Question: I am trying to detect the number of white lines in this image:

I have tried using the code from the following link: <URL>
'''
RGB = imread('test image.jpg');
GSC = rgb2gray(RGB);
BW = imbinarize(GSC);
figure
imshowpair(GSC,BW,'montage')
se = strel('line',size(BW,2),0);
out = imdilate(BW,se);
[~,num] = bwlabel(out);
'''
However, the number of white lines I am detecting is not the right number. The value I get for the total number of lines is 1.
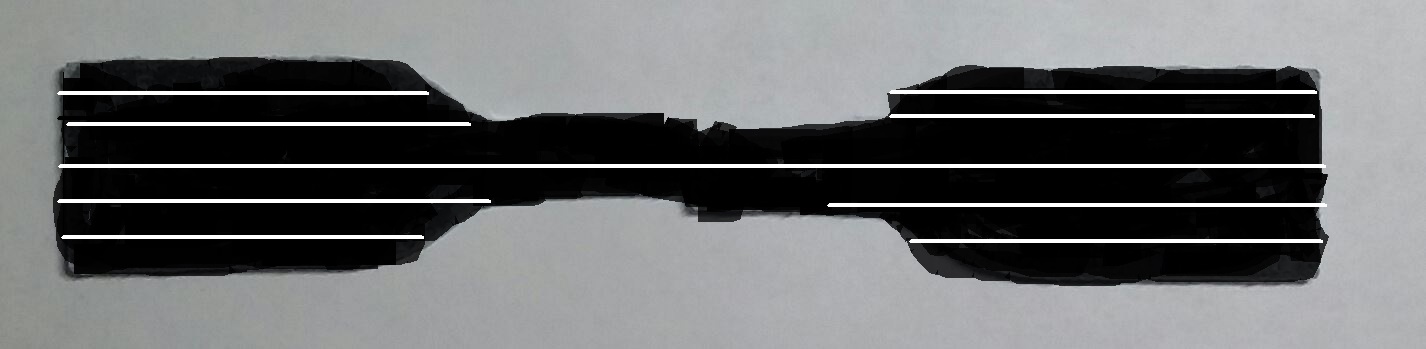
Answer: I'm the original author of the post that you have referenced. Please note that the question and the subsequent answer is designed for detecting in the image. Your image does not contain text so it will obviously not work out of box. In the future when you are using code, please read and ensure that you are using it the way it is intended to be used.
Specifically, when you use my method out of box with your image, the entire background is white so you need to eliminate the background. If you don't, then the lines and the background count as one object and so that's why you only get 1 object counted. As an example, this is what you get when you binarize the image without any processing:
<URL>
That's not a good representation of the image. Note that in the link you provided, the background and text was very simple. The text was completely white with the text completely black. You have a somewhat more complicated background. The background is gray while some of the object is black with some white lines throughout the object. One thing that I found useful to solve your problem was to play around with the thresholding of the image. I chose 0.9 to remove the background as well as the background of the object to leave the lines intact. I used <URL> is part of R2016a and up but you should be able to swap between the two methods. I'll directly reference your image from Stack Overflow to make this reproducible:
'''
im = imread('https://i.stack.imgur.com/yKd4V.jpg');
BW = im2bw(rgb2gray(im), 0.9); % or BW = imbinarize(rgb2gray(im), 0.9);
figure; imshow(BW);
'''
We now get this image:
<URL>
That's much better. Because you already have lines in the image, this makes the problem ridiculously simple. The post you have linked finds the total number of lines in text which is why the dilation with a line element that spans the width of the image is required. You already have lines so this dilation is not necessary. As such, just count how many non-zero regions there are in this image and you're done:
'''
[~,num] = bwlabel(BW);
'''
And we see that there are:
'''
>> num
num =
9
'''
Though you haven't specified, if the lines on the left and right side need to be joined (i.e. in your case, there are 5 lines instead of 9), you can certainly use the dilation logic from the link you provided to merge the lines together. In this case, you will want to make the vertical extent of the structuring element thicker. The reason why is because the lines on the left and right side have a slight vertical offset so specifying a larger vertical extent will ensure that the lines get joined when you dilate. Therefore, instead of a line make a rectangular box that spans the width of the image. I arbitrarily chose a height of 5 pixels here:
'''
se = strel('rectangle', [5, size(BW, 2)]);
out = imdilate(BW, se);
'''
We now get this image:
<URL>
That looks pretty nice.... and now if you count how many lines there are:
'''
>> [~,num] = bwlabel(out)
num =
5
'''